Question: I'm trying to show image from DB saved in field. But I can see only 63KB of image.
This is my code:
'''
$sql='SELECT Photo FROM Personel WHERE ID_USER = '.$id;
$result=mssql_query($sql);
$res=mssql_fetch_assoc($result);
header('Content-type:image/jpeg');
echo$res['Photo'];
'''
As you can see nothing special, so I think problem in DB or server configuration.
DB installed on Windows XP server.
Actually it's Access control systems DB, and SQL files installed in that program's folder, but don't know this information useful or not.
Any idea?
Screenshot for Photo field type:

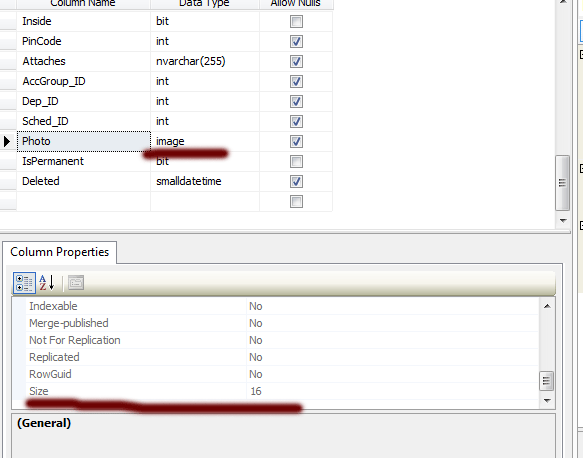
Answer: Given that your comments say that the entire image being stored in the DB, it's possible that the issue is related to a data limit / timeout within PHP and / or the webserver.
EDIT: I've left the following part of the answer here for historic info (to show what else we tried) but please see the comments below, as it's more likely that the issue is related to a PHP or webserver config setting, limiting the size of the response data. Still not fully resolved yet.
---
I notice you have a 'Content-type' header, but not a 'Content-length' header.
You could try adding a 'Content-length' header with some arbitrary, known value (e.g. 12288) and see if this affects the size of the file returned (since you know that it's currently 63K - does it change to 12K?)
If it does, then you'll need to get PHP to calculate / find out the actual size of your image and add a Content-length header of that length.